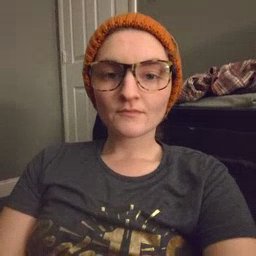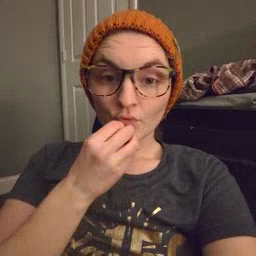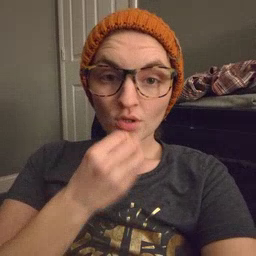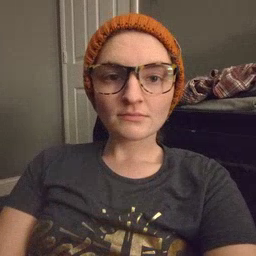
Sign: food